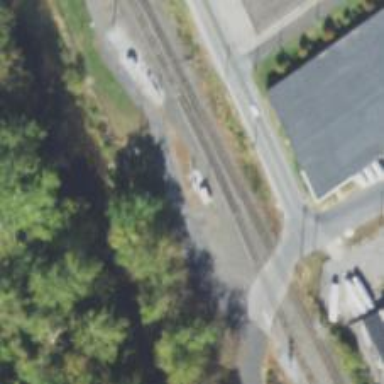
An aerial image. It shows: Signal box along the railway.